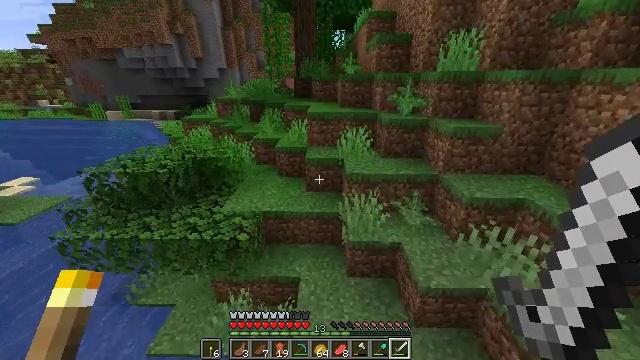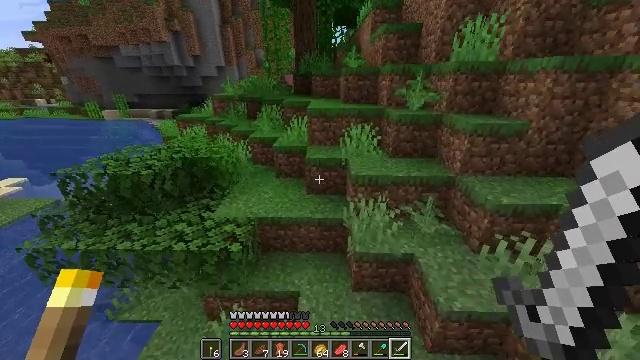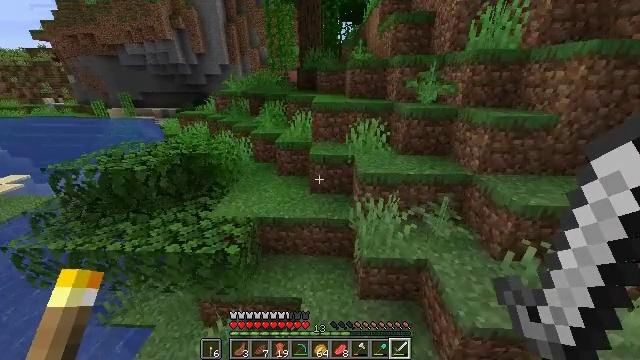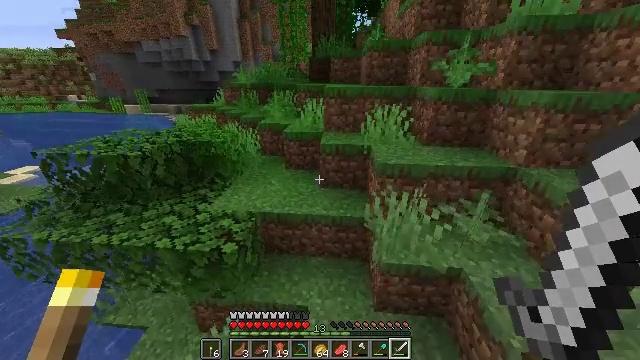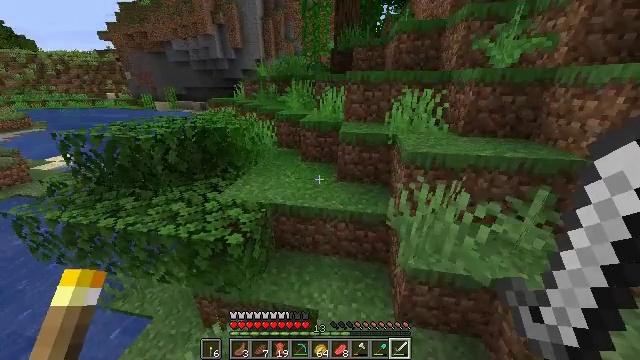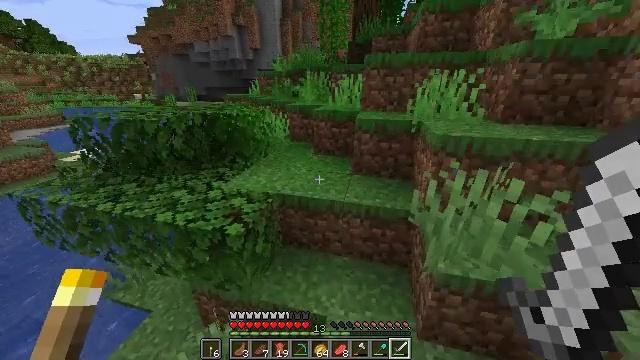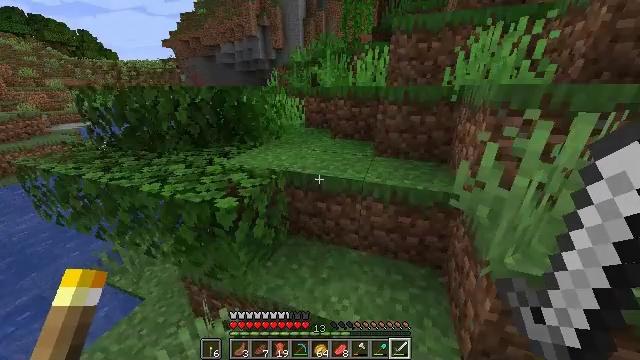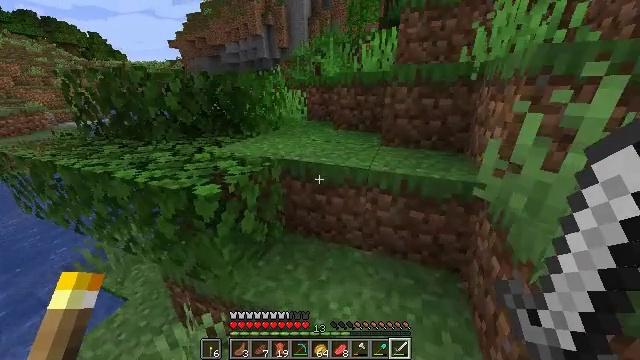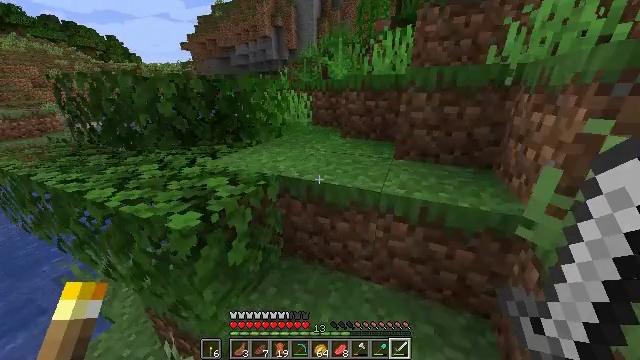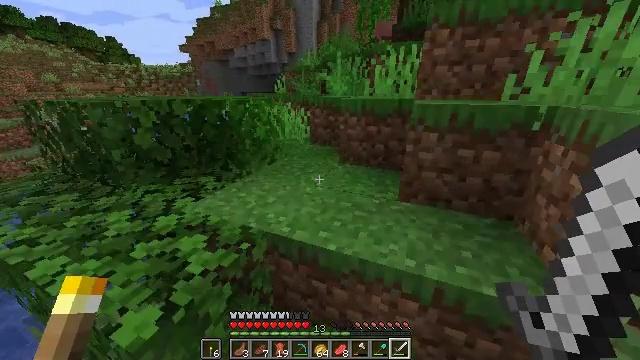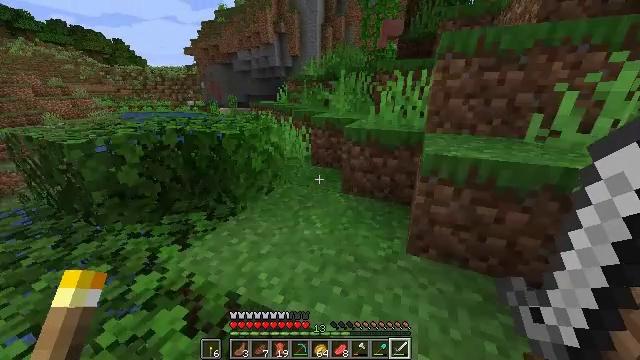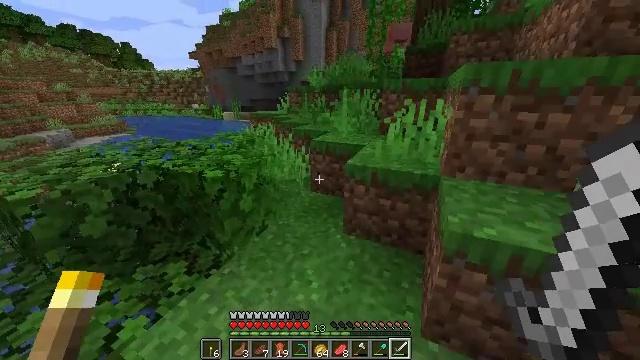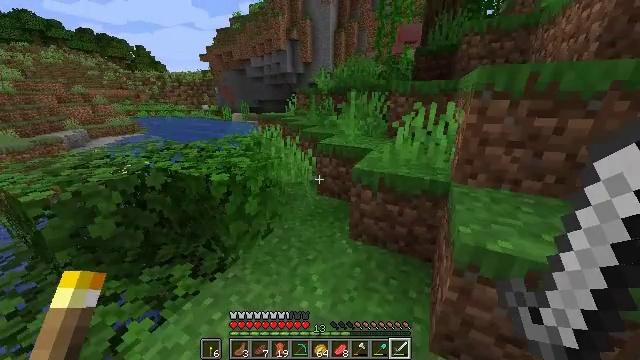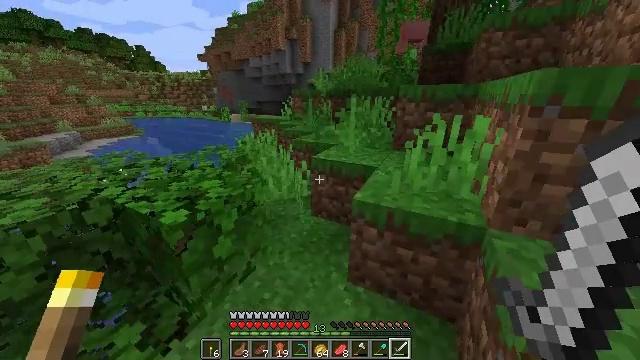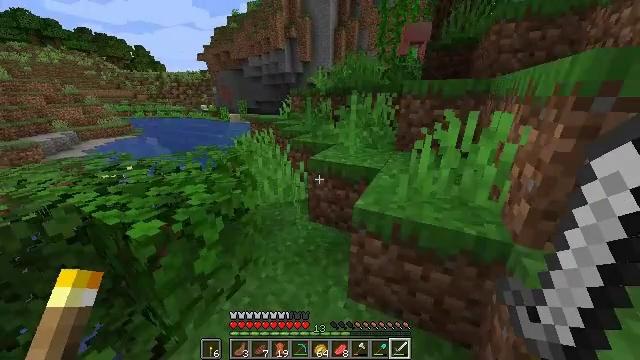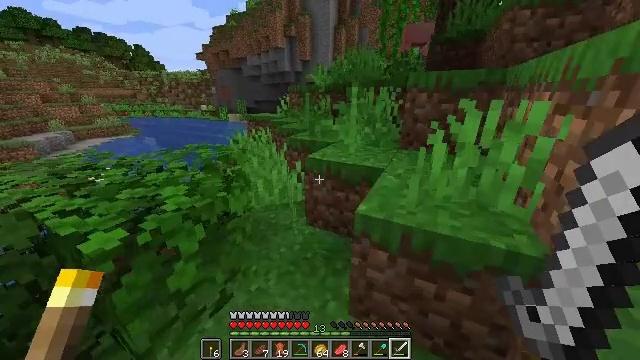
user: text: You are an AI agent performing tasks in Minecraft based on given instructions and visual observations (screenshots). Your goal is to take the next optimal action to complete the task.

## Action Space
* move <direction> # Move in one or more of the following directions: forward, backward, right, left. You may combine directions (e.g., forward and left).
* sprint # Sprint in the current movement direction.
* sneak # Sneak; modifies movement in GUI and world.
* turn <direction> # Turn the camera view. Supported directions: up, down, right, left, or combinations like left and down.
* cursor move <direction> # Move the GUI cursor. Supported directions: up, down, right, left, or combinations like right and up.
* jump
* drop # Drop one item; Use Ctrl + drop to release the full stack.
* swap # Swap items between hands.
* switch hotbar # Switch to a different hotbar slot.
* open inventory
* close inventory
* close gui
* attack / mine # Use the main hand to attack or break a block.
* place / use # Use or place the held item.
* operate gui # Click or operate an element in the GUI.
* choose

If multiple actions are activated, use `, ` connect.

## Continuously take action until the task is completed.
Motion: motion action
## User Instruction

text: Break the sugar cane.
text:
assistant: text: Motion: move forward, jump
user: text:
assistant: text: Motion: move forward, turn left, jump
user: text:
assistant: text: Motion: move forward, turn left, jump
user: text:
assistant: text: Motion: move forward, sprint, turn left, jump
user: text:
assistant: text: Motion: move forward, sprint, turn left, jump
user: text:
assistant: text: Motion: move forward, sprint, turn left and up, jump
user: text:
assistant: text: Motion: move forward, sprint, turn left, jump
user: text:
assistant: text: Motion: move forward, sprint, turn left, jump
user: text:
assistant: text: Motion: move forward, jump
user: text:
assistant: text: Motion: move forward, turn left, jump
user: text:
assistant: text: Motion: move forward, turn left, jump
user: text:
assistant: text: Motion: move forward, turn left, jump
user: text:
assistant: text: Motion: move forward, jump
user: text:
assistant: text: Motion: move forward, jump
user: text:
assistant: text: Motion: move forward, jump
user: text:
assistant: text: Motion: move forward, sprint, turn left, jump
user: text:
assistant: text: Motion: move forward, sprint, jump
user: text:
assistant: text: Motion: move forward, sprint, jump
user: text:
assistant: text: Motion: move forward, sprint, jump
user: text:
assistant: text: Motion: move forward, sprint, jump
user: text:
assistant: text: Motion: move forward, jump
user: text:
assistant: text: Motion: move forward, jump
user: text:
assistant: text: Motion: move forward, jump
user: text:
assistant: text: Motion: move forward, jump
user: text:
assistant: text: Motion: move forward, jump
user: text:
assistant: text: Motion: move forward, turn right, jump
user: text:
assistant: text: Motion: move forward, turn right, jump
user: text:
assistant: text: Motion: move forward, sprint, turn right, jump
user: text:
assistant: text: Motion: move forward, sprint, turn right, jump
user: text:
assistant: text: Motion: move forward, sprint, jump